Question: I should have a drop down menu just like this:
<URL>
but mine looks like this:

I don't know if is it useful to know that my navbar is a ha-header navbar of tympanus:
<URL>
'''
.dropdown {
display: inline-block;
position: relative;
z-index: <PHONE>;
}
.dropdown-content {
display: none;
position: absolute;
}
.dropdown-content a {
display: block;
}
.dropdown-content a:hover,
.dropdown-content a:focus {
background-image: none;
}
.dropdown-content a:last-child a:hover,
.dropdown-content a:focus {
background-image: none;
}
.dropdown-content a:first-child a:hover,
.dropdown-content a:focus {
background-image: none;
}
.dropdown-content a {
width: 210px;
}
.dropdown:hover .dropdown-content {
display: block;
}
.parallax-header {
/* The image used / background-image: url("header.jpg"); / Create the parallax scrolling effect */
background-attachment: fixed;
background-position: center;
background-repeat: no-repeat;
background-size: cover;
height: 100vh;
width: 100%;
-webkit-background-size: cover;
-moz-background-size: cover;
-o-background-size: cover;
background-size: cover;
position: relative;
}
'''
'''
<div class="dropdown">
<a href="#">legal solutions</a>
<div class="dropdown-content">
<a href="#">Link 1</a>
<a href="#">Link 2</a>
<a href="#">Link 3</a>
</div>
</div>
'''
and here is my site if the ispact element helps you:)
www.valaw.gigfa.com
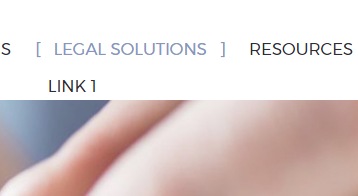
Answer: I have find out your issue please remove the 'overflow:hidden' in your css
'''
.ha-header-perspective > div {
backface-visibility: hidden;
background: #fff none repeat scroll 0 0;
height: 50%;
margin: 0 auto;
overflow: hidden; /* remove this overflow hidden */
position: relative;
text-align: justify;
transition: all 0.5s ease 0s;
width: 100%;
}
'''